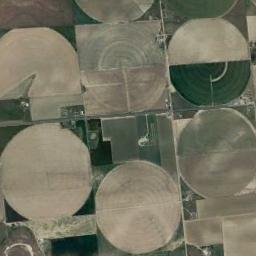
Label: circular_farmland